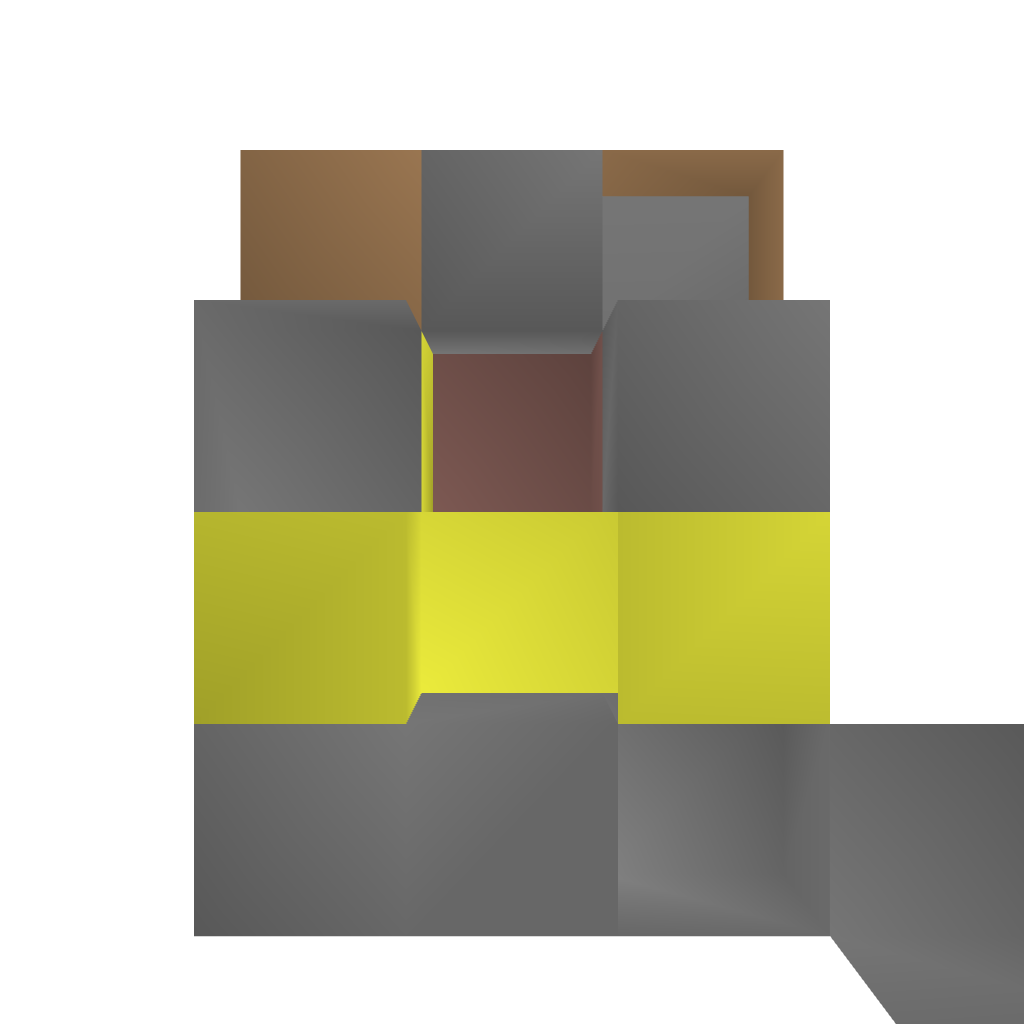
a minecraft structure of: Forklift bad low quality